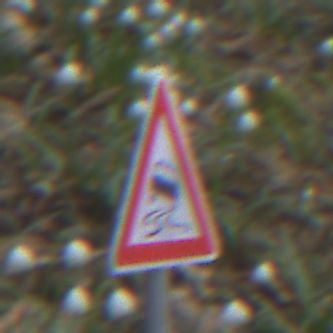
Verkehrszeichen: SchleuderOderRutschgefahr
Umgebung: Outdoor, Nature
Tageszeit: MorningAfternoon
Wetter: PartlyCloudy
Licht: Natural
Jahreszeit: NotSpecified
Kontrast: LowContrast